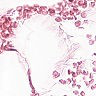
Metastatic tissue present: no